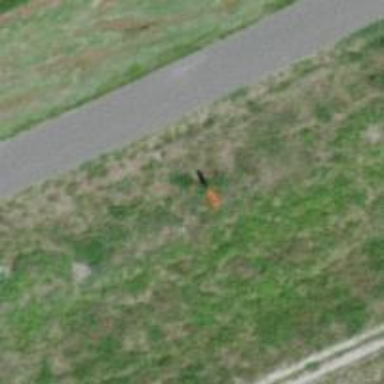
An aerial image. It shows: Pole supporting roof covering pipeline marker.